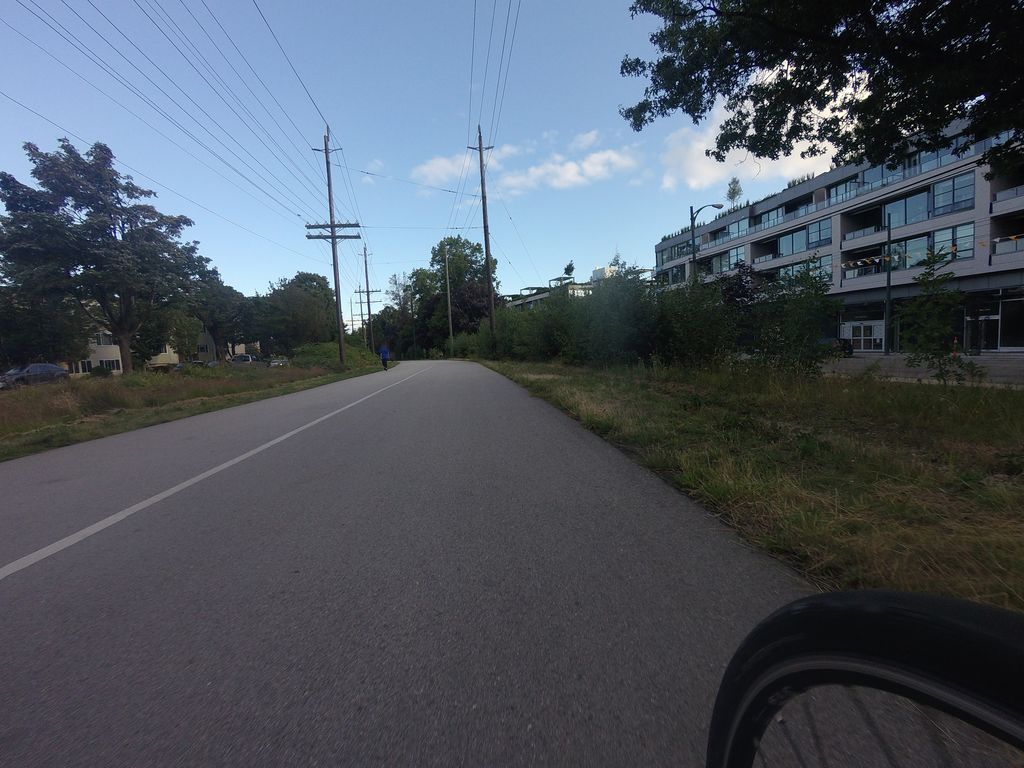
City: vancouver